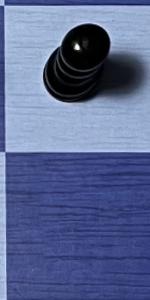
Label: Empty